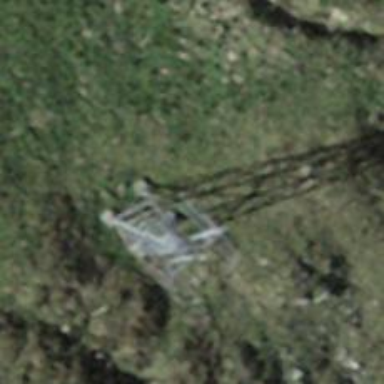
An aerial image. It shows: Pylon for aerialway.